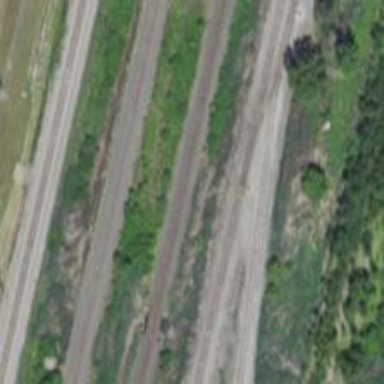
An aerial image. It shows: Railway siding with rails.